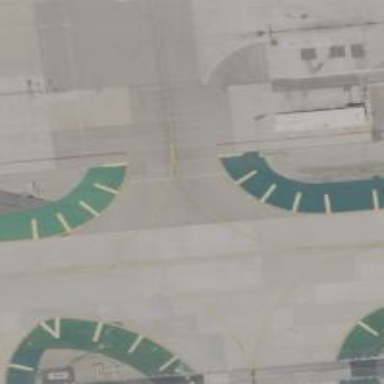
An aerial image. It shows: Image of taxiway at airport.